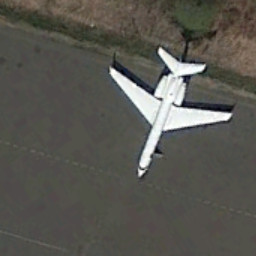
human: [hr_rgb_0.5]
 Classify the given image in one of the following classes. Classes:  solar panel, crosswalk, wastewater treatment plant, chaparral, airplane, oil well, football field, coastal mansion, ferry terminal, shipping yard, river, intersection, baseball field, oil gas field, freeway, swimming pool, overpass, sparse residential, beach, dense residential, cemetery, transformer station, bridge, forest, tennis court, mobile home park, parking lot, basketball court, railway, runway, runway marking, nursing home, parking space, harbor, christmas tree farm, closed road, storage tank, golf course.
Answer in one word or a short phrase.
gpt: airplane